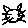
Label: cat